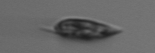
Label: Prorocentrum_triestinum